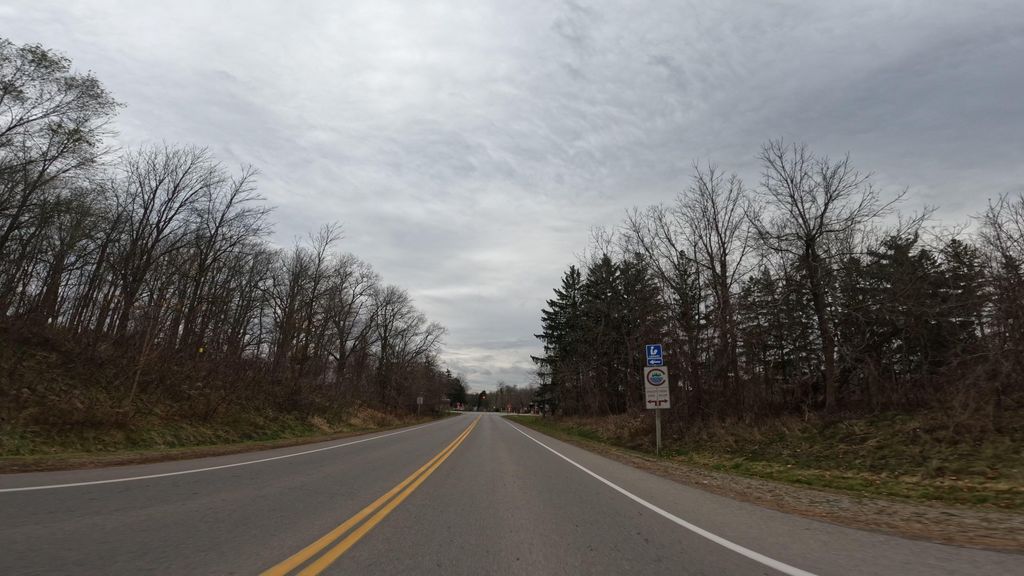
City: hamilton